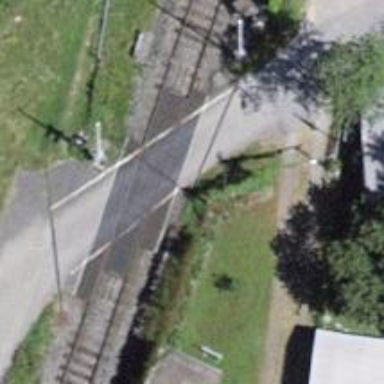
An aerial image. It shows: Level crossing along the railway.